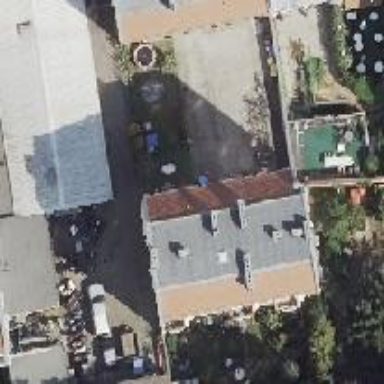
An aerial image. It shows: Apartment building with double saltbox roof shape.